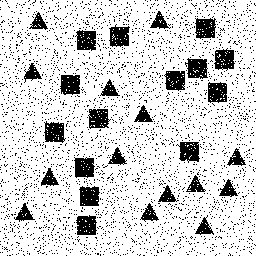
Squares: 14
Triangles: 14
Stars: 0
Total shapes: 28